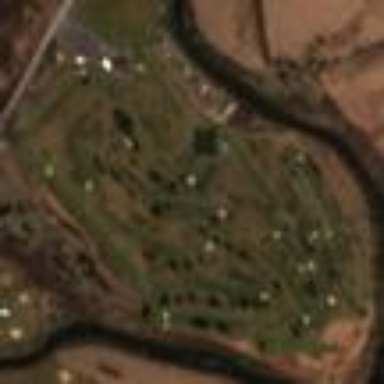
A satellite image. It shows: Golf course surrounded by greenery.